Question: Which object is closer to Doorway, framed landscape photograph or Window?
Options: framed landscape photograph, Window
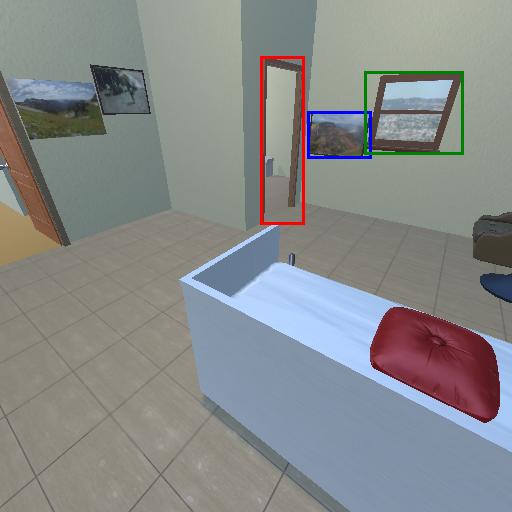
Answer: framed landscape photograph